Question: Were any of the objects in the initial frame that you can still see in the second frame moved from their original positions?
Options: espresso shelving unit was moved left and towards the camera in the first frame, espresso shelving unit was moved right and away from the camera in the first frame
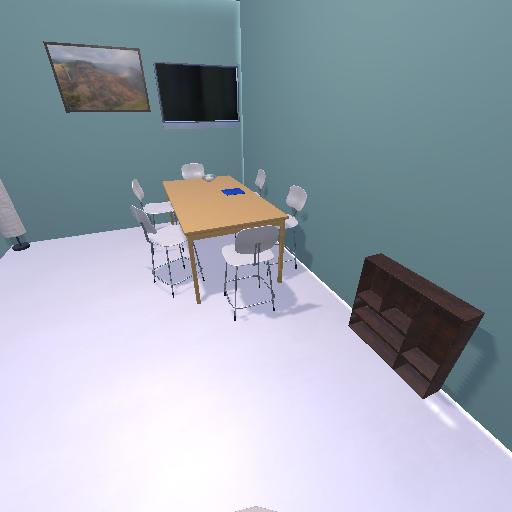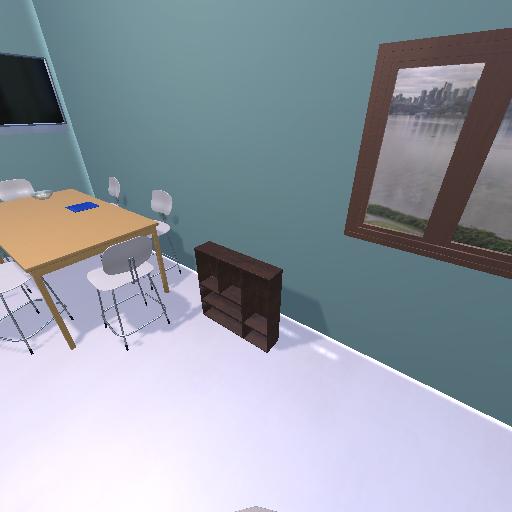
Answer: espresso shelving unit was moved left and towards the camera in the first frame